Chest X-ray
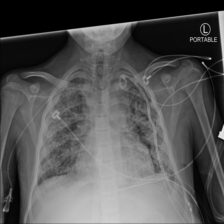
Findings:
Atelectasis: negative
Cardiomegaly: negative
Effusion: positive
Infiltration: positive
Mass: negative
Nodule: negative
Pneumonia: negative
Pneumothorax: negative
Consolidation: negative
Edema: negative
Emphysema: negative
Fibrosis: negative
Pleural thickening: positive
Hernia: negative